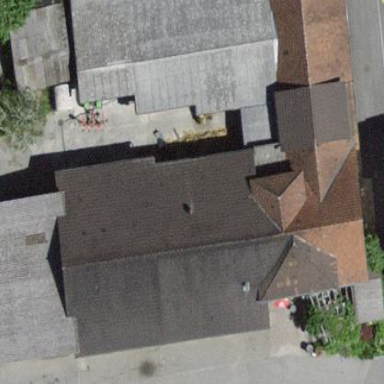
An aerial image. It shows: Farm building.